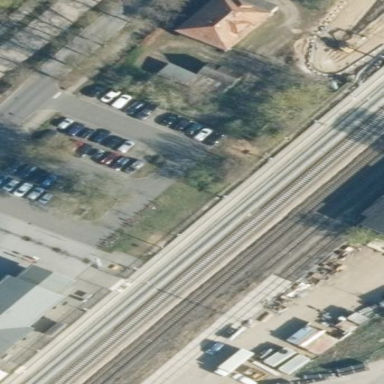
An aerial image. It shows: Platform for public transport and railway services.